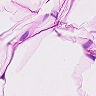
Metastatic tissue present: no